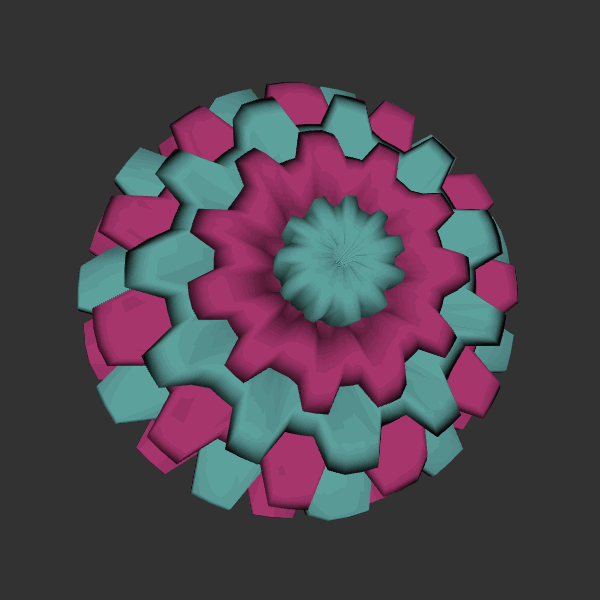
Background: dark